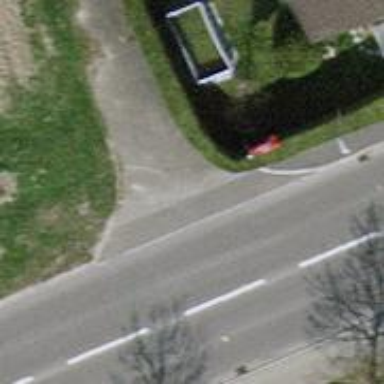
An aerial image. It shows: Hedge barrier.